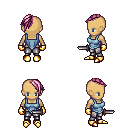
a pixel art fantasy rpg character, female body template, human, tanned skin, blue vest, metal pants, pink long mohawk hairstyle, gold gloves, gold boots, dagger, four views (front, back, left, right), 2x2 character sprite sheet, small pixel art, hard edges, no anti-aliasing